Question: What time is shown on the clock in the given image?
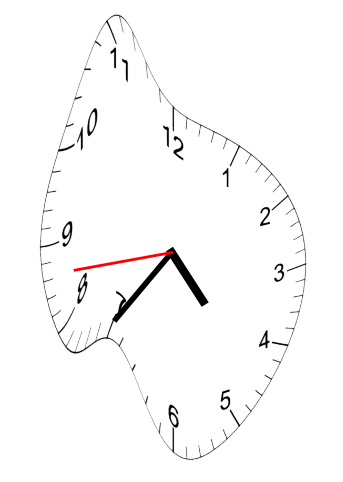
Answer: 04:35:43